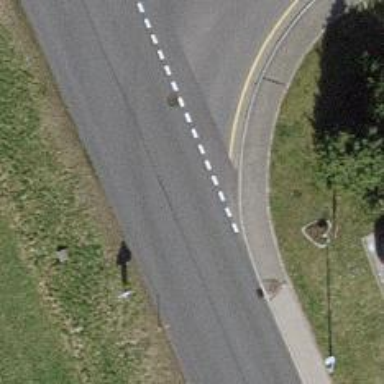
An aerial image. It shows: Sidewalk along the footway.